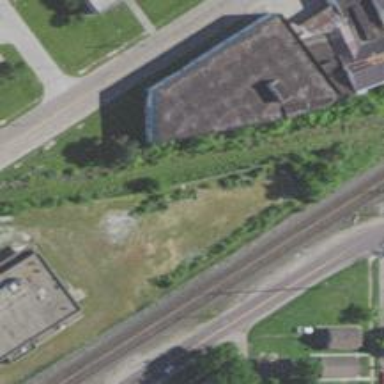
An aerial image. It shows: Disused railway siding.